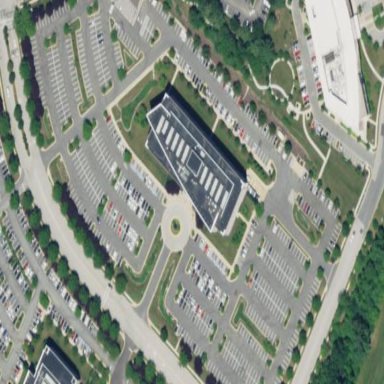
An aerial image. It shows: Commercial building.